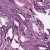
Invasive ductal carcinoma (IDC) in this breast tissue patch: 1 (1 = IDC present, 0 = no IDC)